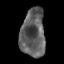
Tissue: skin
Cell type: Epithelial cells
Senescence score: 0.2793
Nuclear area (px): 1158
Mean DAPI intensity: 94.456